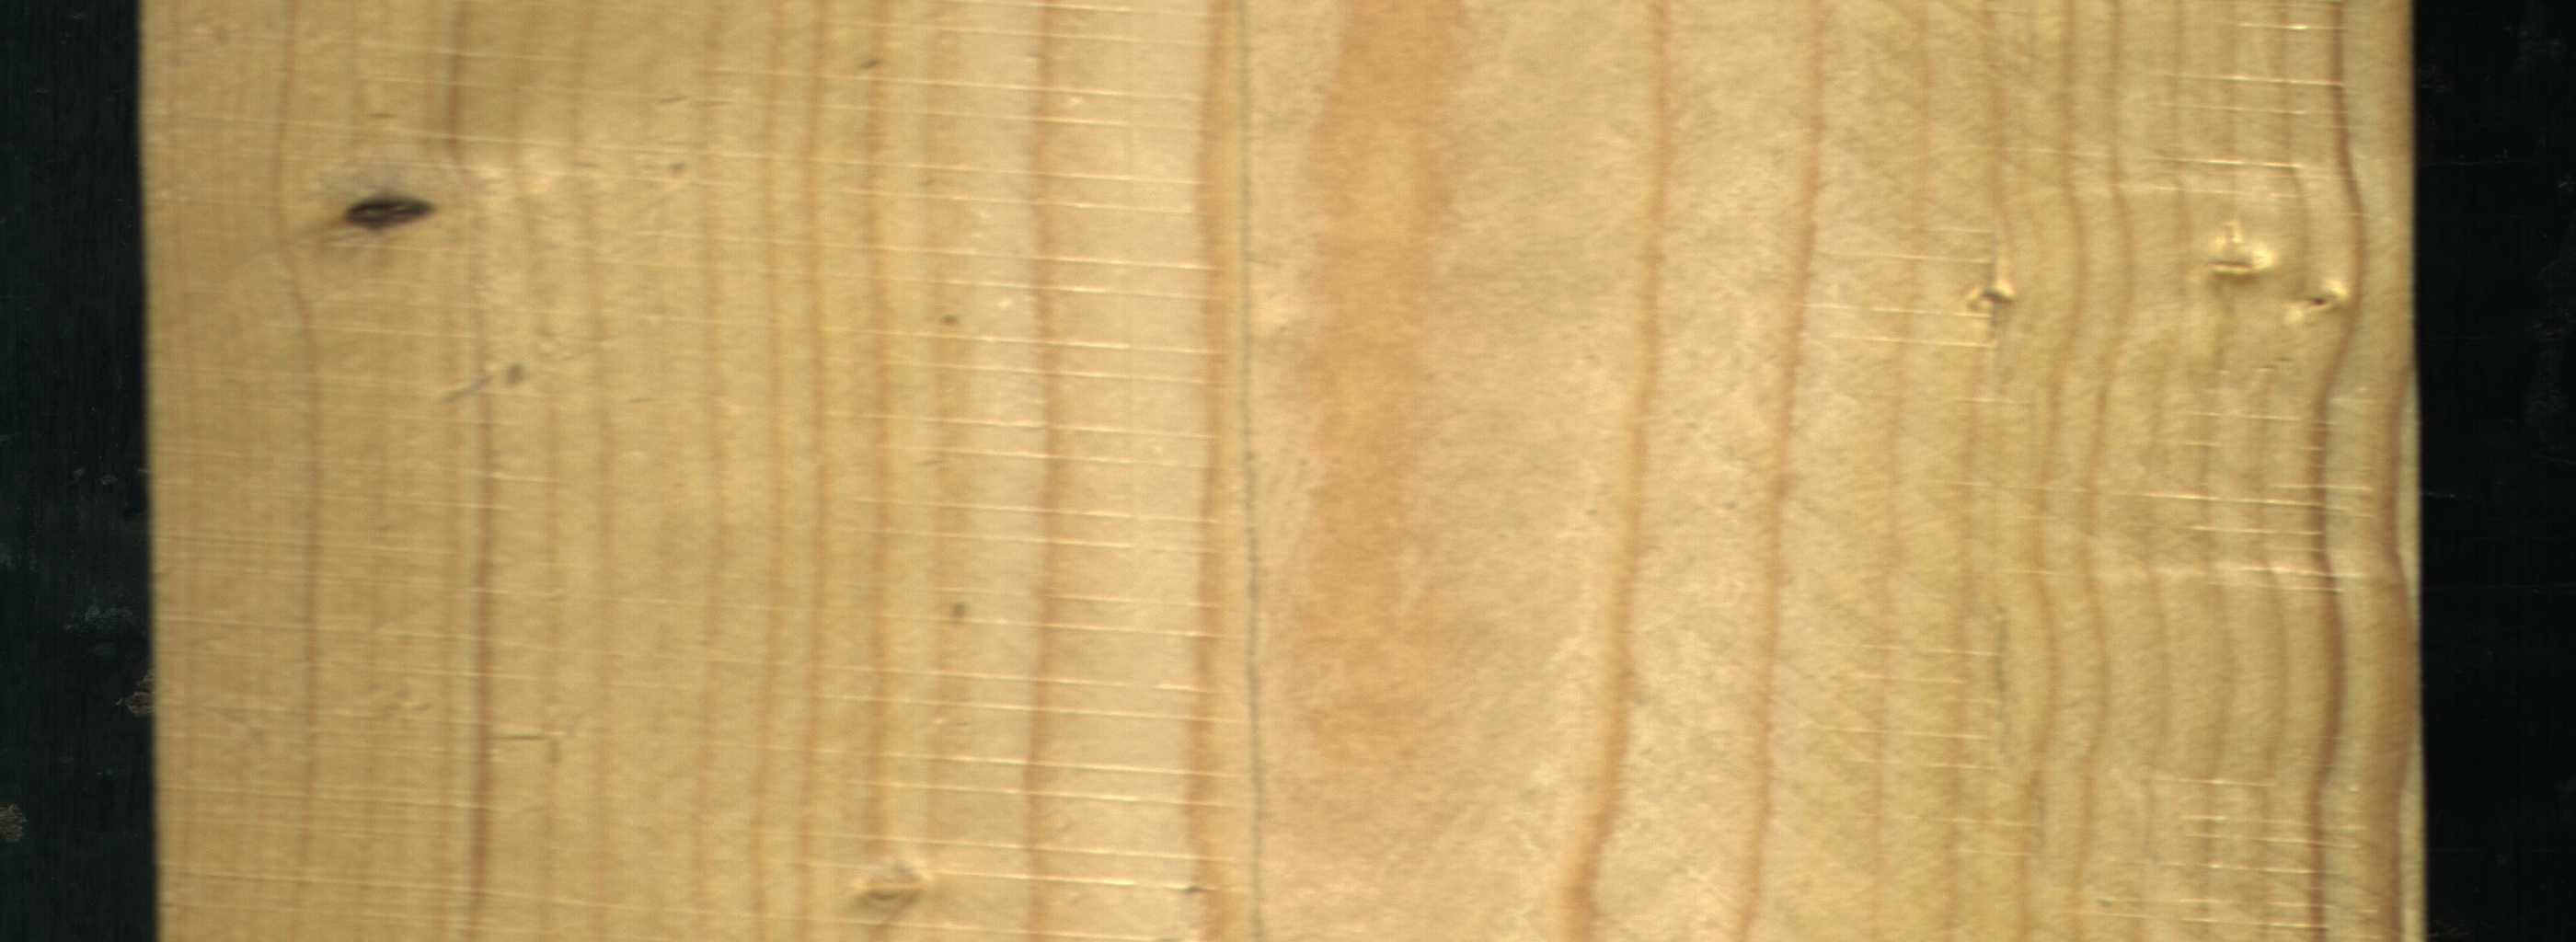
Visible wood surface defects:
Live_Knot